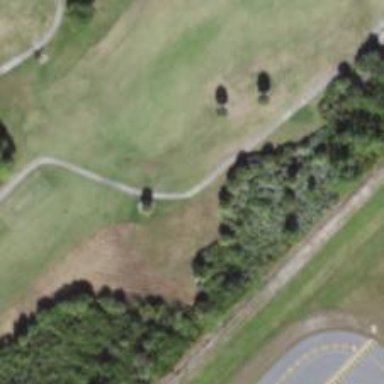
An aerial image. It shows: Path designated for golf carts.